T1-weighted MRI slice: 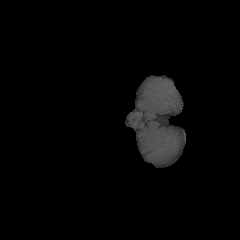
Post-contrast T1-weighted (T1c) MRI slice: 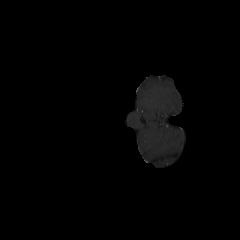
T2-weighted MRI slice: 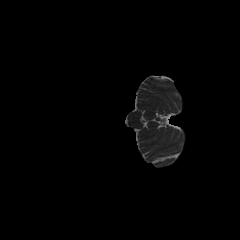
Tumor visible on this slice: no